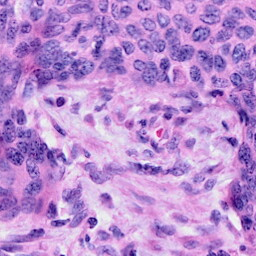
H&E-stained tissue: Cervix